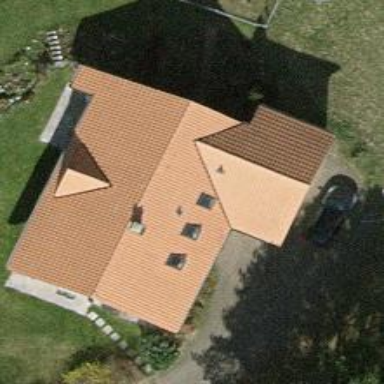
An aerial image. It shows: Simple and straightforward house.